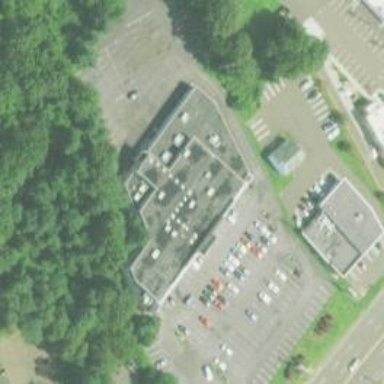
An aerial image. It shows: Clinic.